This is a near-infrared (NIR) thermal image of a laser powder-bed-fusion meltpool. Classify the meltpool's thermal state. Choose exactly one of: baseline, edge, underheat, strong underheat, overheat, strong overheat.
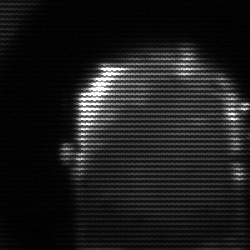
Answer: baseline